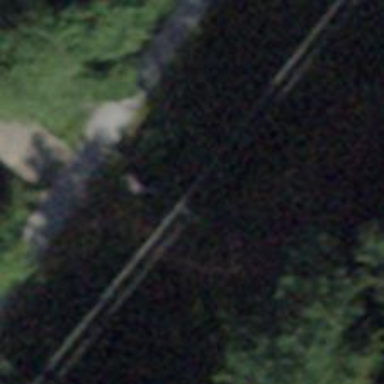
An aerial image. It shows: Power pole.